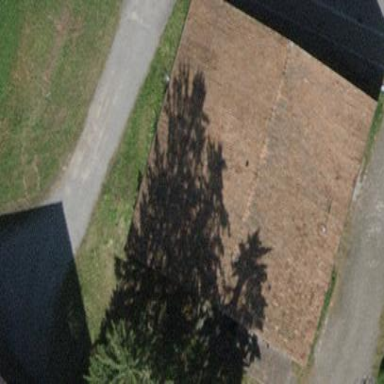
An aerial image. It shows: Shed.